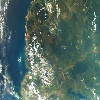
Label: land